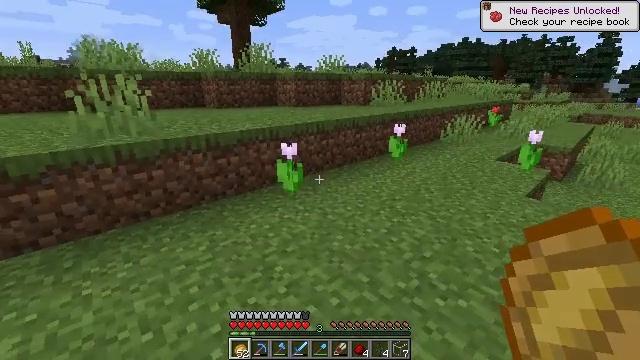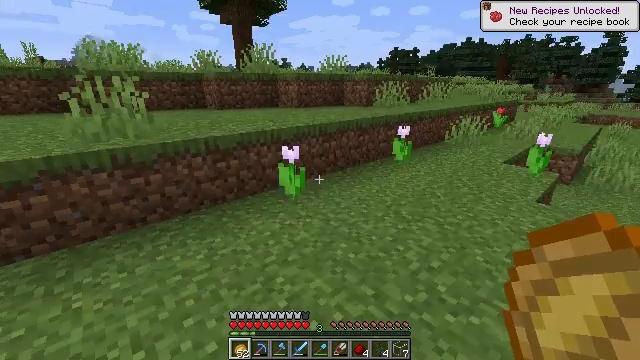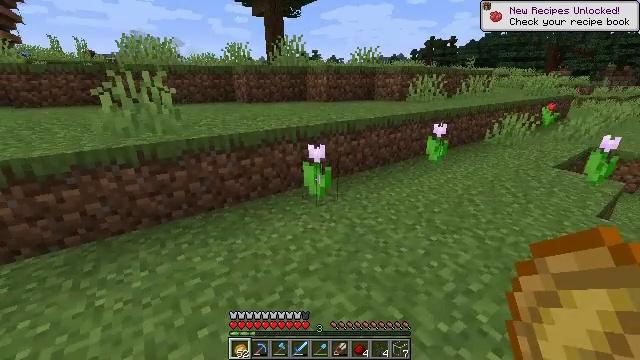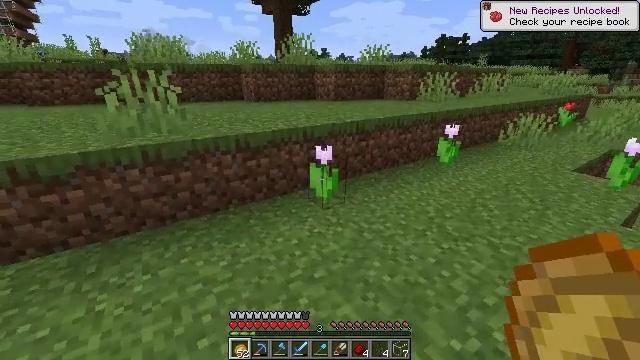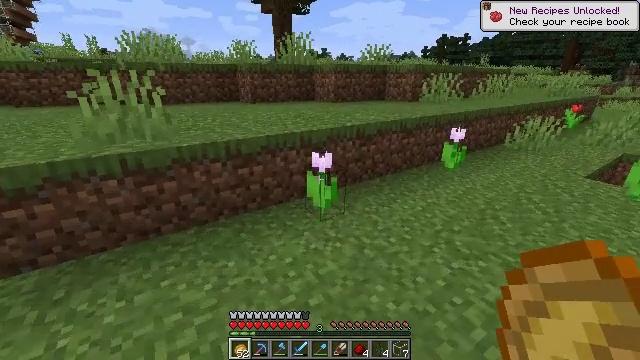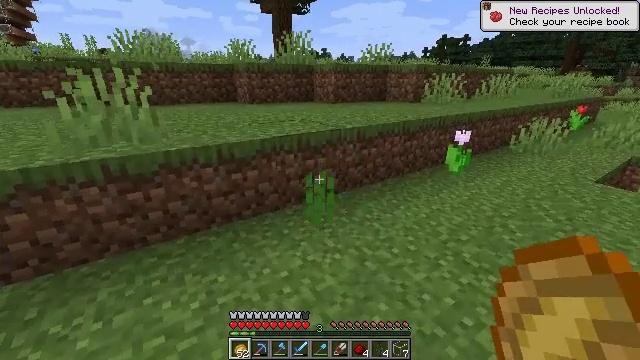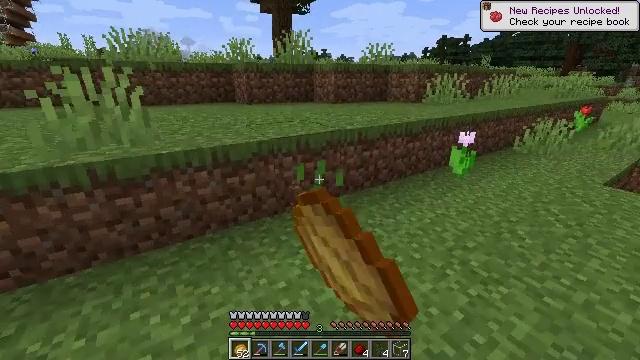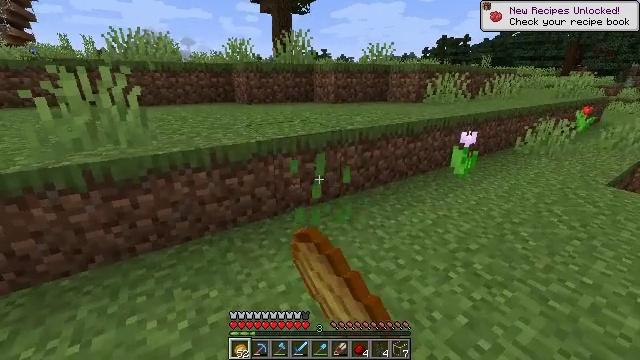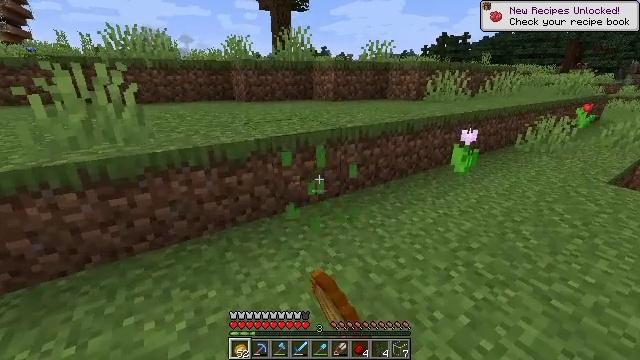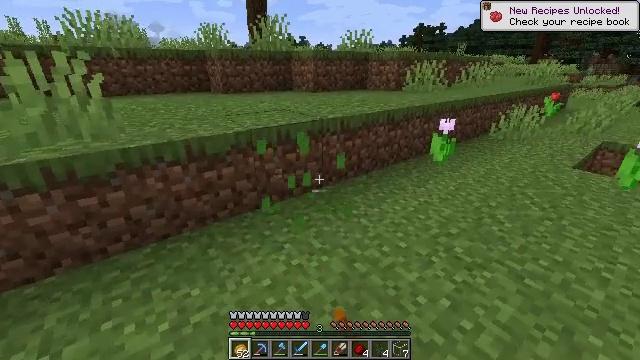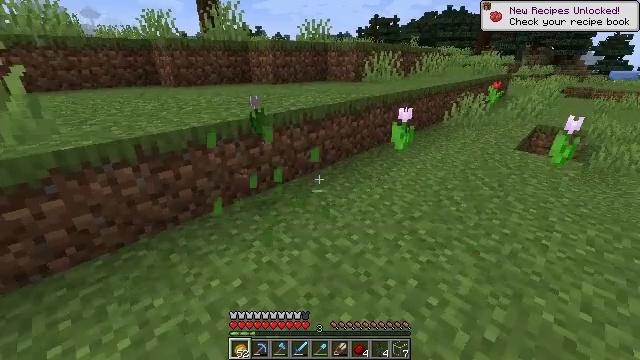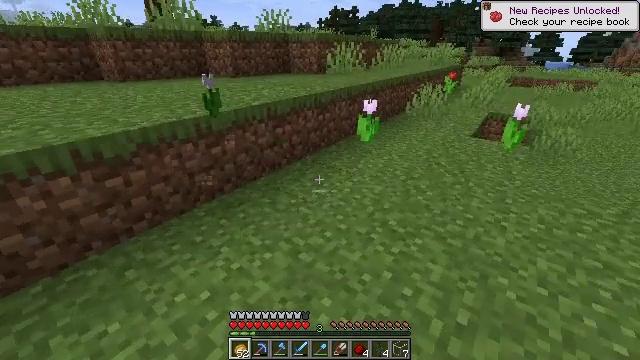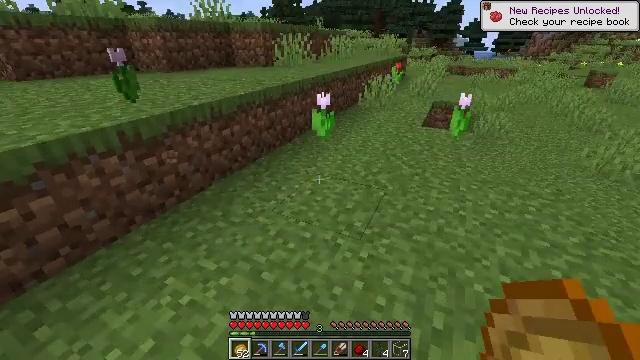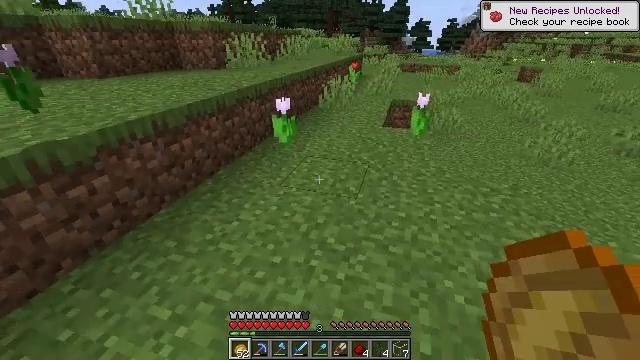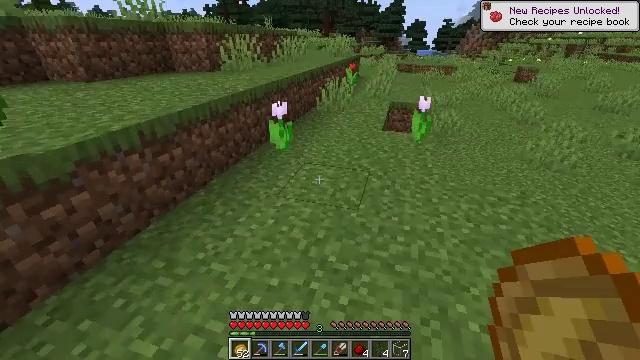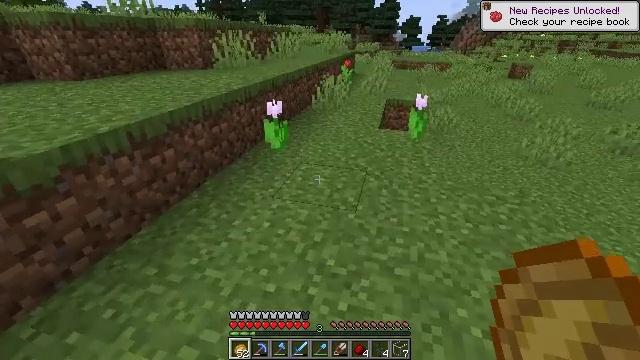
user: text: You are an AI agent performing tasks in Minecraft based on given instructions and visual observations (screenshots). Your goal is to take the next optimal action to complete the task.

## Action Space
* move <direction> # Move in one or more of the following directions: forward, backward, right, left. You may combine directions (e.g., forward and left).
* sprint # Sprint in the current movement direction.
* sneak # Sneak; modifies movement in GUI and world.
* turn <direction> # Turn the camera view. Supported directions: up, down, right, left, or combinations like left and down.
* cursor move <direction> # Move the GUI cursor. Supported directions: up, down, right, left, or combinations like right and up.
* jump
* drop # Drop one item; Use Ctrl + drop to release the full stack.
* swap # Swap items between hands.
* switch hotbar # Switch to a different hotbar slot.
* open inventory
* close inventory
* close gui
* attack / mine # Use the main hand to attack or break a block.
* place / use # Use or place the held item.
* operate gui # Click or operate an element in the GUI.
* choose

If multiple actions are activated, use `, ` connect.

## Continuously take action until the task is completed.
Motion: motion action
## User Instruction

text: Break the pink tulip to gather it.
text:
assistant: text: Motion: move forward
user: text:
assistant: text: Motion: move forward, turn left and down
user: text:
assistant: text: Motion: move forward, turn left
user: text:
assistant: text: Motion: move forward
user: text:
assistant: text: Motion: move forward, attack / mine
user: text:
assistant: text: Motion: attack / mine
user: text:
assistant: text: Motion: attack / mine
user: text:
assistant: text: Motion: no_op
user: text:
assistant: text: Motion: turn right and down
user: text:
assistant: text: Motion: move forward, turn right and down
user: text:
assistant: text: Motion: move forward, turn right and down
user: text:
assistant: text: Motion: move forward, turn right and down
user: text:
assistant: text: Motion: move forward, turn right
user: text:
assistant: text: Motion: move forward
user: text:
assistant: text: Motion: move forward, turn right
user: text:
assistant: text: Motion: move forward
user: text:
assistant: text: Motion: move forward
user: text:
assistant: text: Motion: move forward
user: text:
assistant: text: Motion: turn left
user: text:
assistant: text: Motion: no_op
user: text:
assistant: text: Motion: turn left
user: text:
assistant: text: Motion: turn left and up
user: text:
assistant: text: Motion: no_op
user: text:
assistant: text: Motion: turn left
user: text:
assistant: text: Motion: no_op
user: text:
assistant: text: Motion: attack / mine
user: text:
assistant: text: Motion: move forward, attack / mine
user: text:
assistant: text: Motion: move forward, turn right, attack / mine
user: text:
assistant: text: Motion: move forward, turn right
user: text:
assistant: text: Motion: move forward, turn right and down